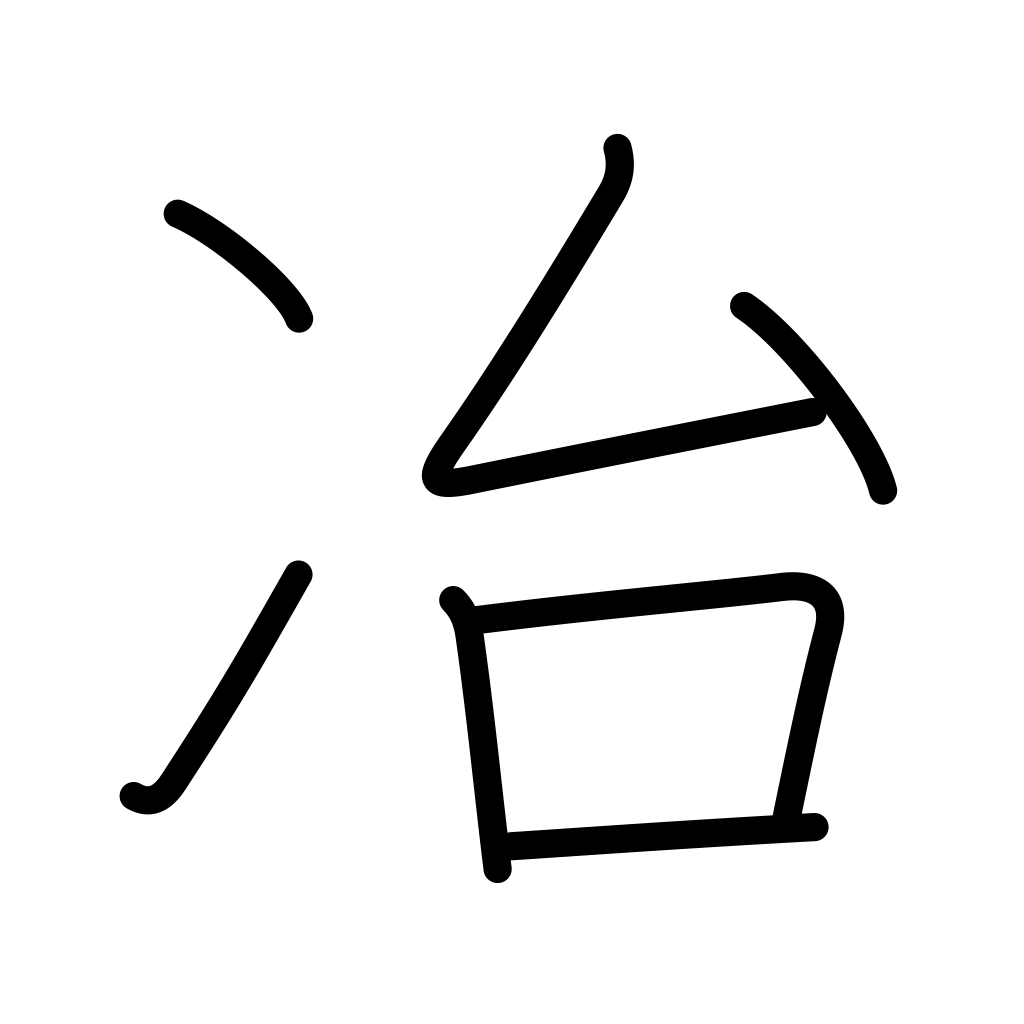
Meaning: melting, smelting